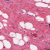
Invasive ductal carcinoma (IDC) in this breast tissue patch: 1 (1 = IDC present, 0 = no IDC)